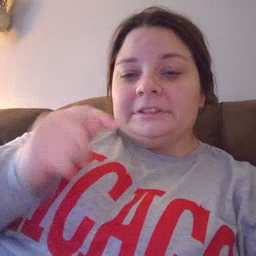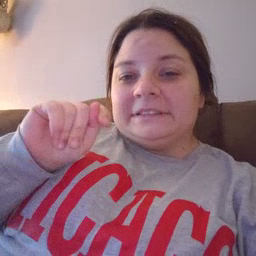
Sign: TV